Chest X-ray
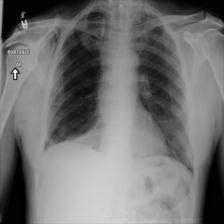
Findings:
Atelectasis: negative
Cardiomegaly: negative
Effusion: negative
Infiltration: positive
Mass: negative
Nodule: negative
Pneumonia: negative
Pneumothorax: positive
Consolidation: negative
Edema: negative
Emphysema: positive
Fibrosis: negative
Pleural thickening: negative
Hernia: negative